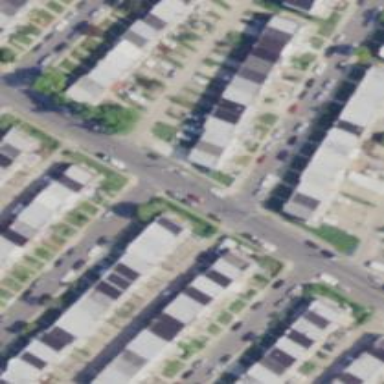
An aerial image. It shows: Alleyway designated as service road.